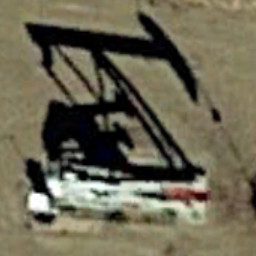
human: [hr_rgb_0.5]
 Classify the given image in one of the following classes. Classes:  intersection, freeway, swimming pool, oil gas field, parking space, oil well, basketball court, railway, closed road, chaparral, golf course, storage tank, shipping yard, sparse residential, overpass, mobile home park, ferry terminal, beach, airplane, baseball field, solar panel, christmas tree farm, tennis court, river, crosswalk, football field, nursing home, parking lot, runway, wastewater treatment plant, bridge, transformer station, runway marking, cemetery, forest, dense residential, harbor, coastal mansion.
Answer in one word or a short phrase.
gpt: oil well